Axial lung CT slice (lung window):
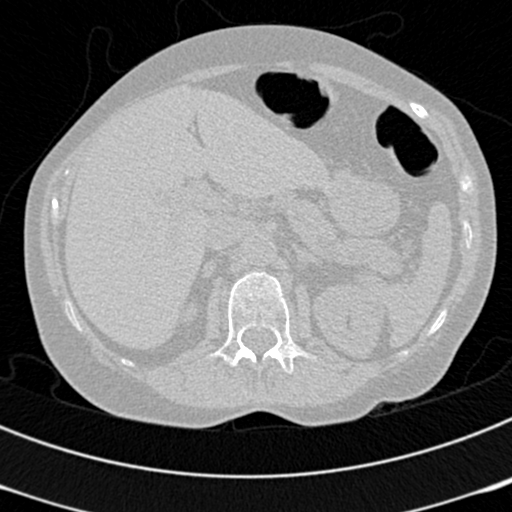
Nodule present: no